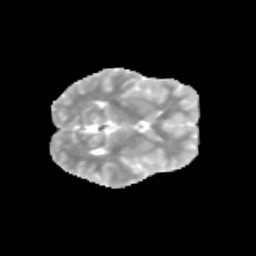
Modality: MD
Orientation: axial
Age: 12
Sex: female
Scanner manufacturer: siemens
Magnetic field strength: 3 T
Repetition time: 3.8 s
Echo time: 0.07 s